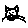
Label: cat